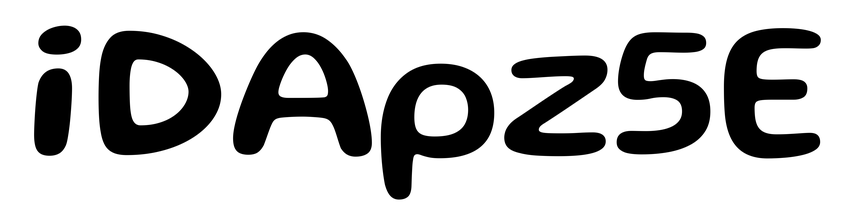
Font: Gluten_Medium